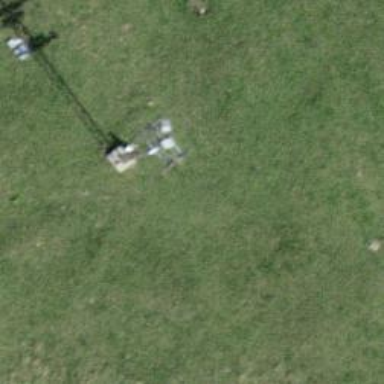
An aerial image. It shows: Pylon for aerialway.